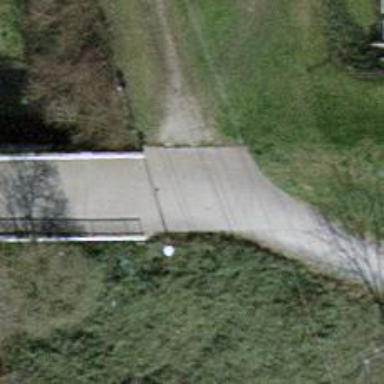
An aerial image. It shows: Path surfaced with fine gravel.